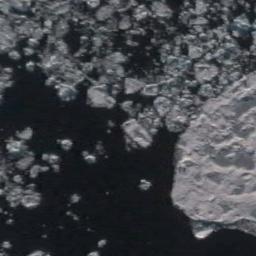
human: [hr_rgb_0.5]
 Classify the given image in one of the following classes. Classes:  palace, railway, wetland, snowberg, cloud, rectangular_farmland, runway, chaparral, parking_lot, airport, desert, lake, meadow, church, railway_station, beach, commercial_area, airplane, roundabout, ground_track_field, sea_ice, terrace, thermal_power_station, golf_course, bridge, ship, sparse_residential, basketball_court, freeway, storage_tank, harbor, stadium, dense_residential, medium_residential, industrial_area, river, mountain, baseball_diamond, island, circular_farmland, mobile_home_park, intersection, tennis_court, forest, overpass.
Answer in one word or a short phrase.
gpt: sea_ice